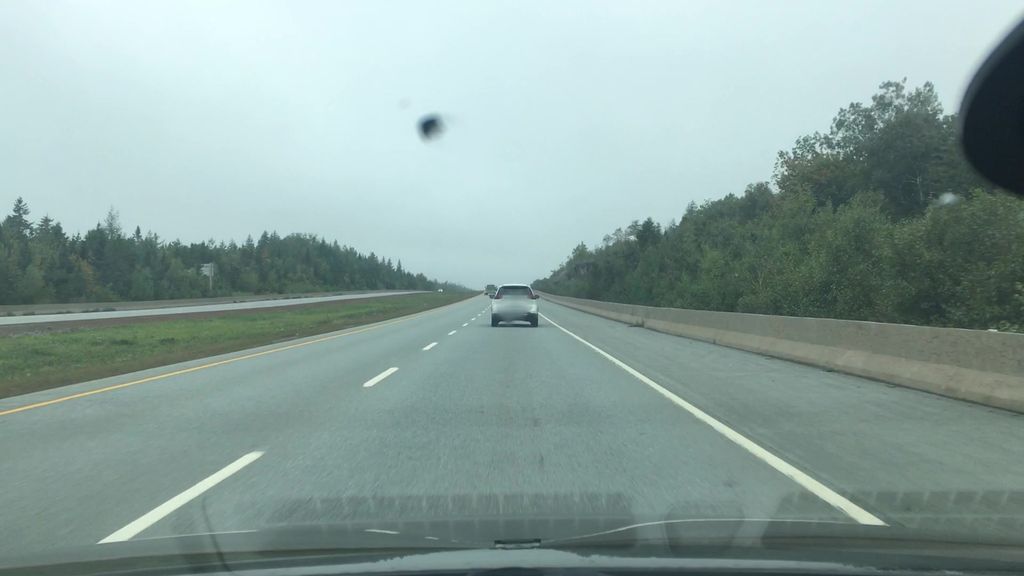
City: halifax